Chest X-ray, PA view. Patient: 38 years old, sex F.
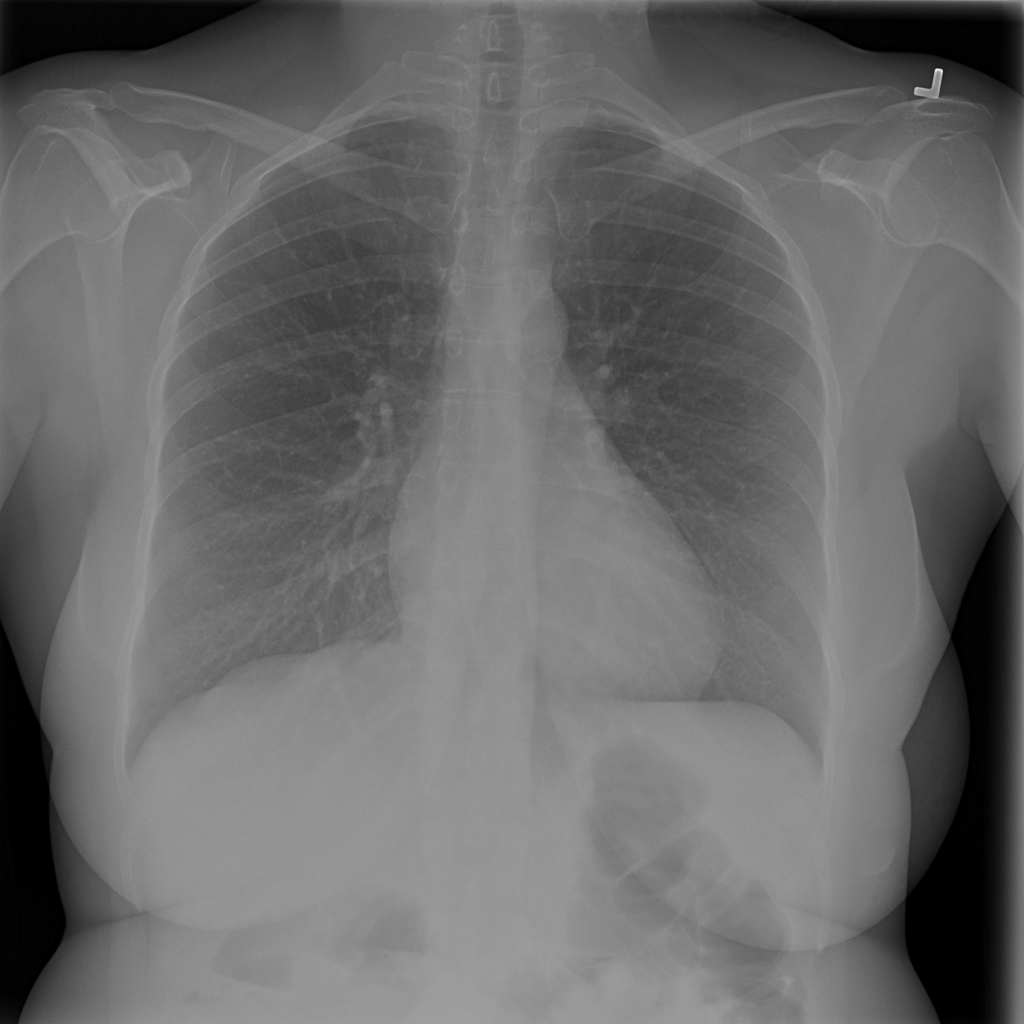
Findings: No Finding